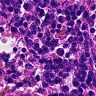
Metastatic tissue present: no